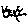
Label: sun